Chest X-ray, AP view. Patient: 63 years old, sex M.
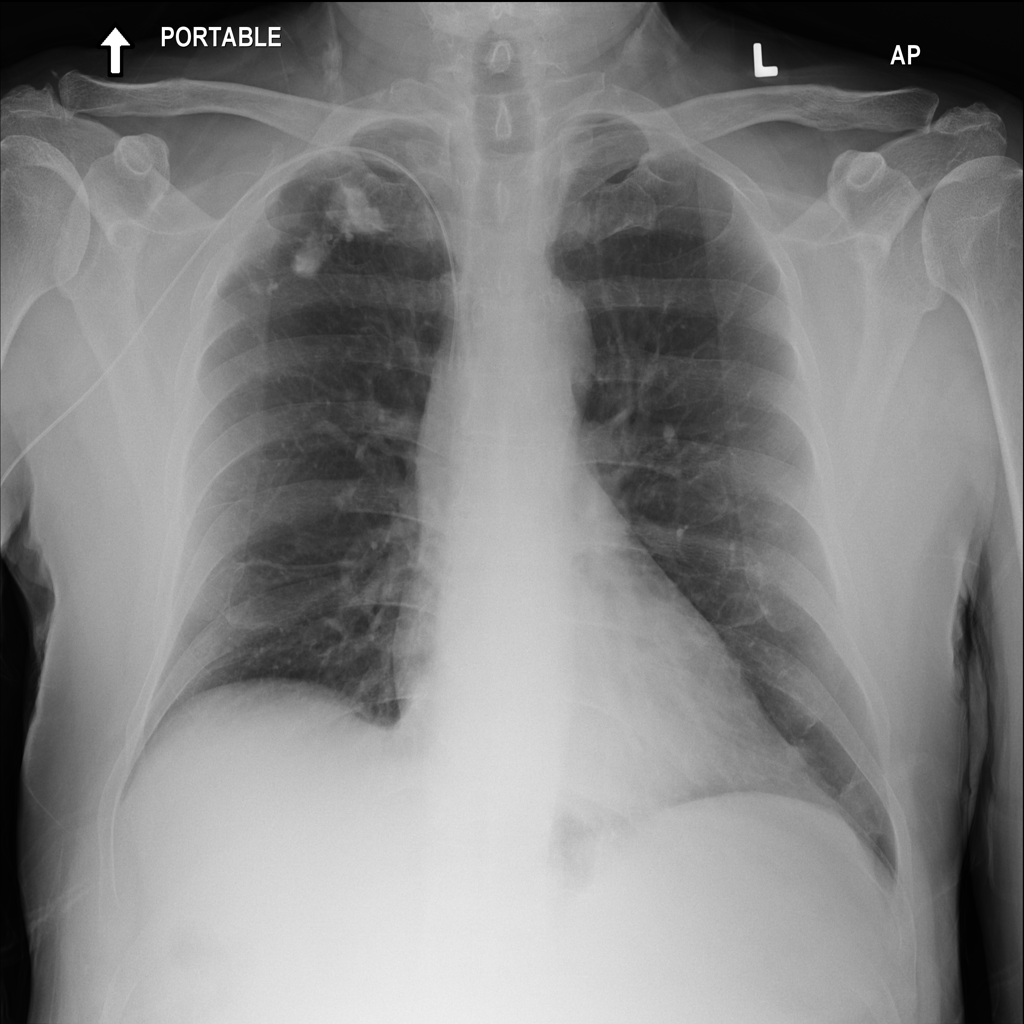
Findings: Nodule